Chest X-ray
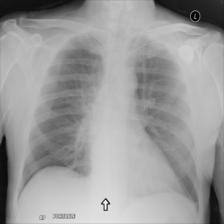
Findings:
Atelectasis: positive
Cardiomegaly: negative
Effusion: negative
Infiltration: negative
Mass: negative
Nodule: negative
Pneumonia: negative
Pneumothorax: negative
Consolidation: negative
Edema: negative
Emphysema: negative
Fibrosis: negative
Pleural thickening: negative
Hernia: negative